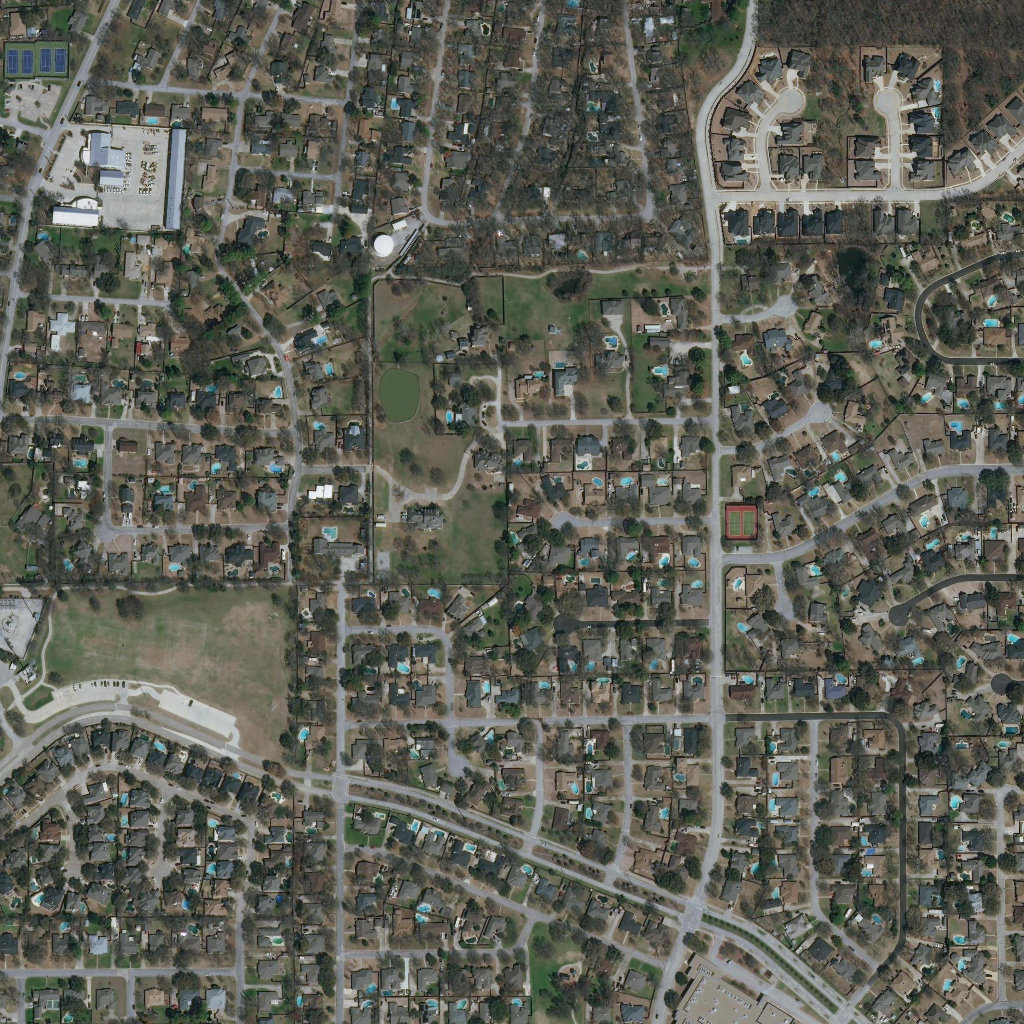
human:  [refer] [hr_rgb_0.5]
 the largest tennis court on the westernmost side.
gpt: <box>[[0, 4, 6, 7, 0]]</box>

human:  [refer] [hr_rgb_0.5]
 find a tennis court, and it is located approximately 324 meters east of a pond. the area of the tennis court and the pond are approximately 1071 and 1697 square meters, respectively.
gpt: <box>[[70, 49, 74, 52, 0]]</box>